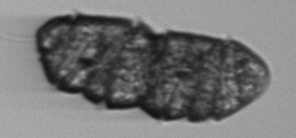
Label: Margalefidinium